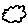
Label: cloud